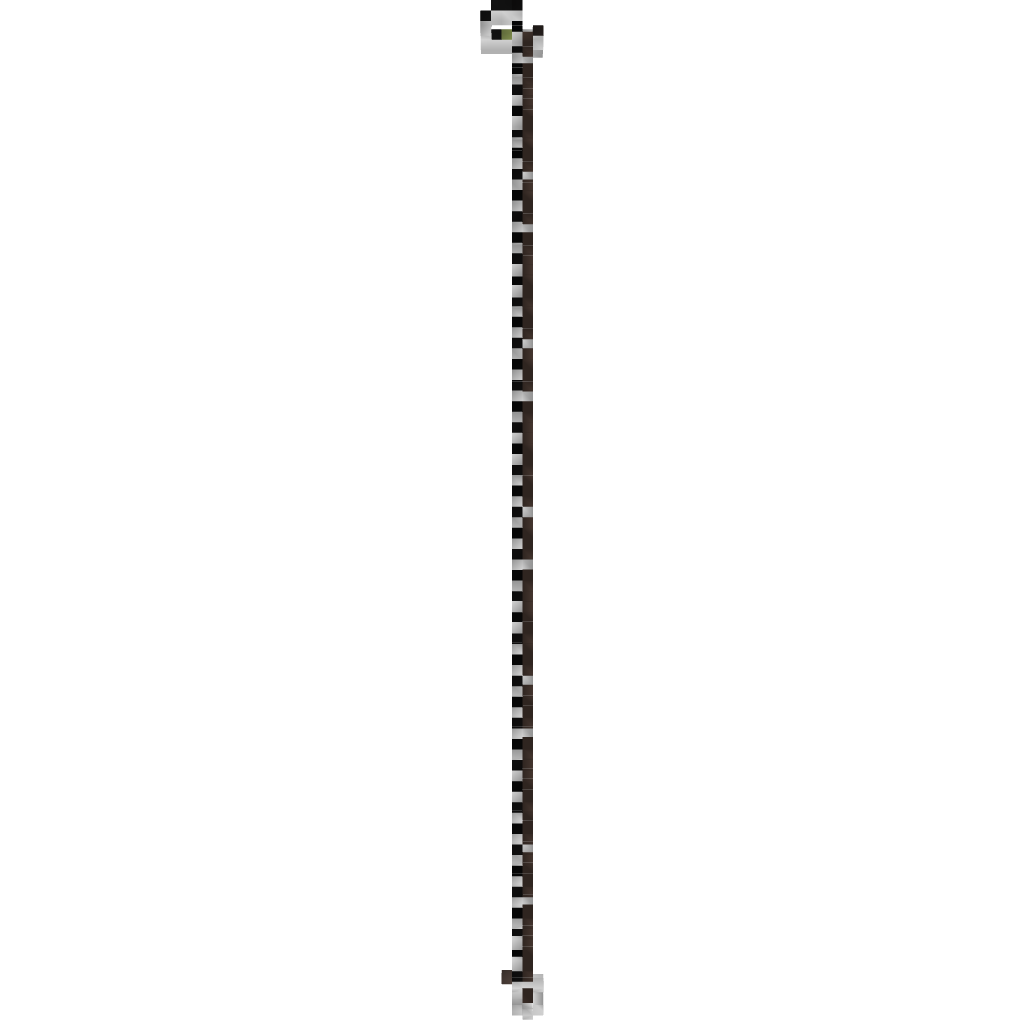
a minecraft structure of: Anvil Drop